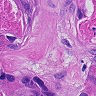
Metastatic tissue present: yes